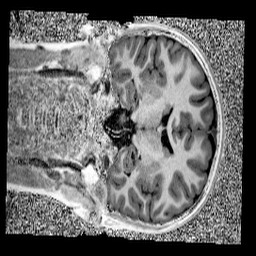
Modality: UNIT1
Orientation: coronal
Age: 10
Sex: male
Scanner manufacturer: siemens
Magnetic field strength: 3 T
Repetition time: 4 s
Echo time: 0.00299 s